Interaction volume radius: 5 \u00c5
Interaction volume height: 40 \u00c5
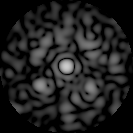
Disorder parameter: 0.6349